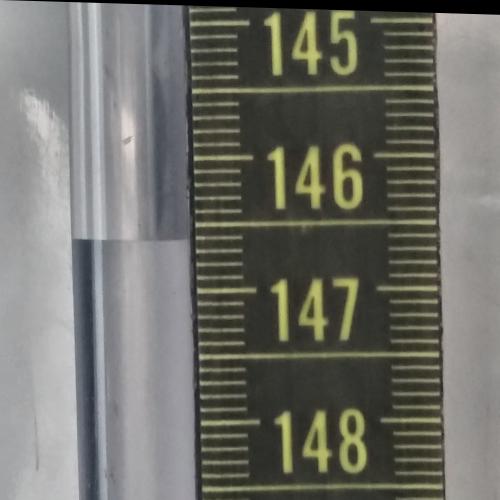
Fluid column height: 146.6 cm